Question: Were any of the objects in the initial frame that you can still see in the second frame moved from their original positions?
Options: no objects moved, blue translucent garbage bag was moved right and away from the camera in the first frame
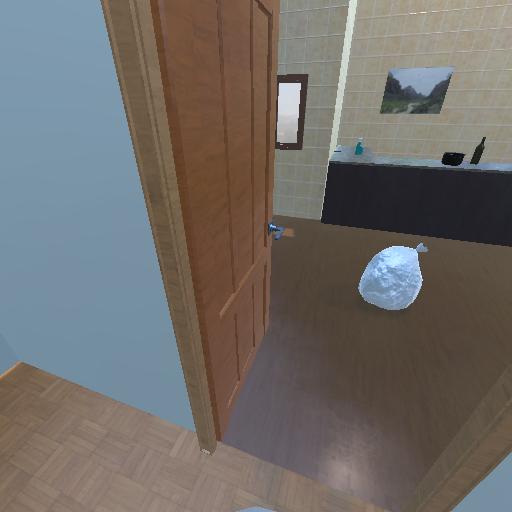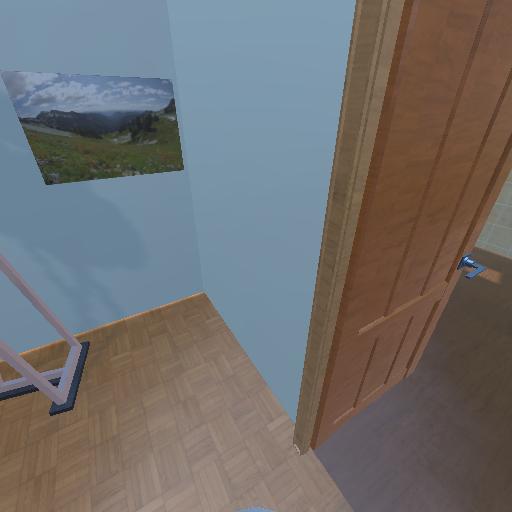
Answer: no objects moved